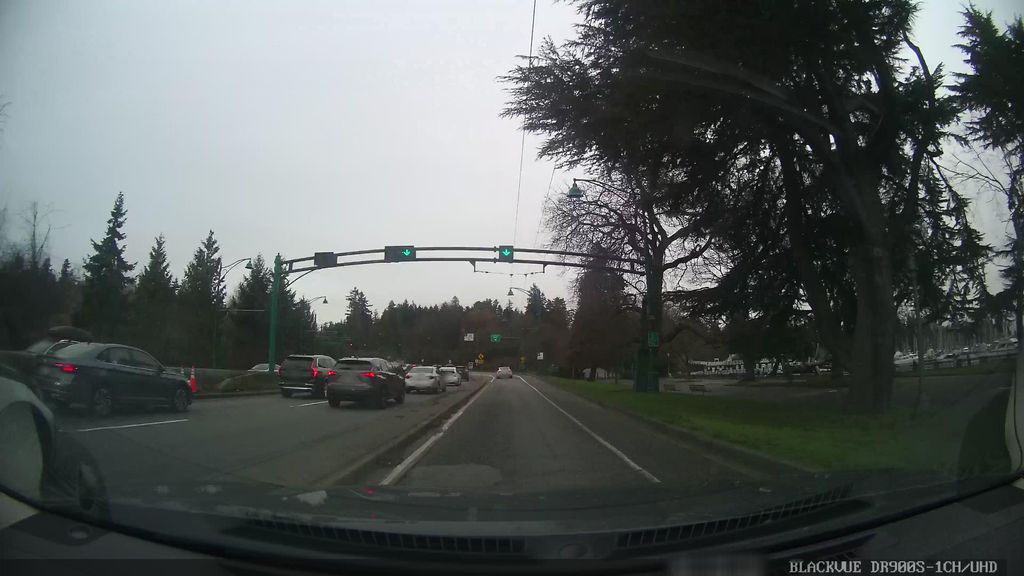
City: vancouver